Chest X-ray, PA view. Patient: 36 years old, sex M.
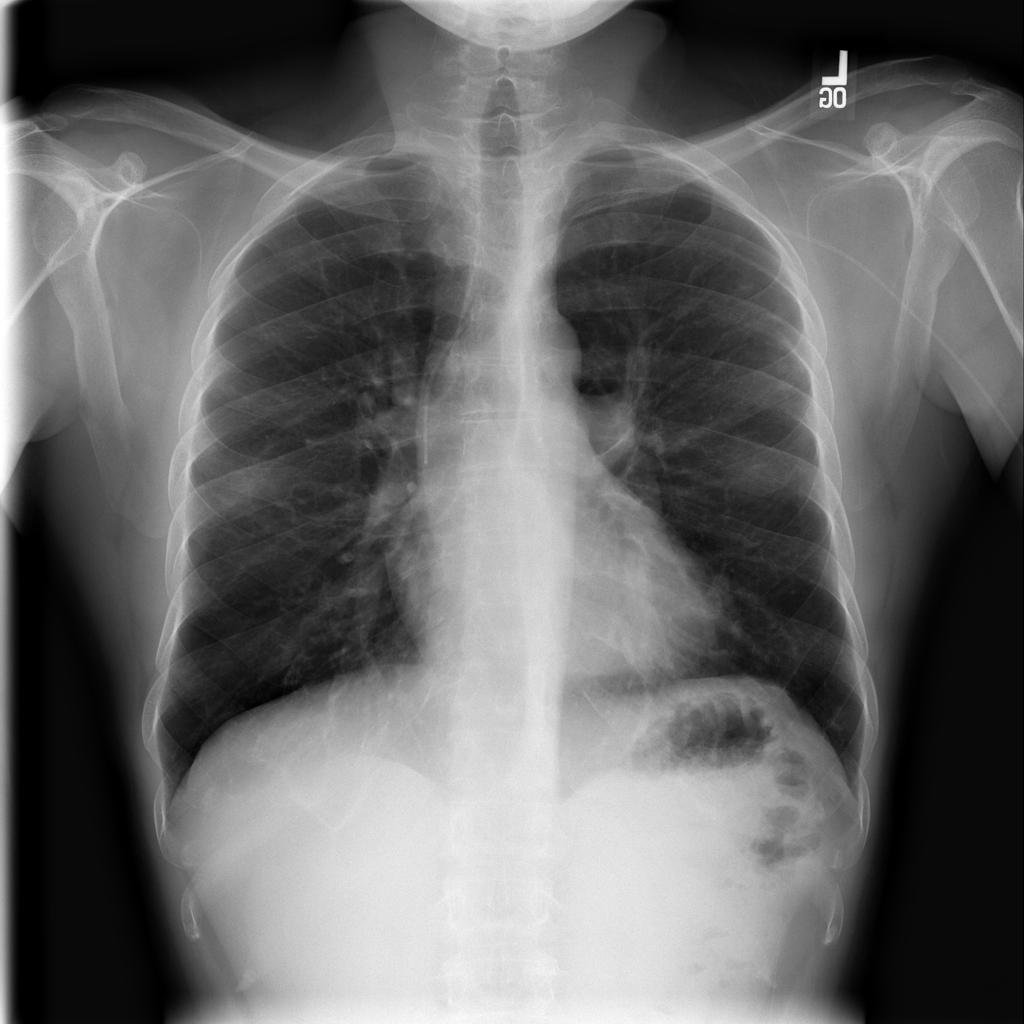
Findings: Infiltration, Nodule